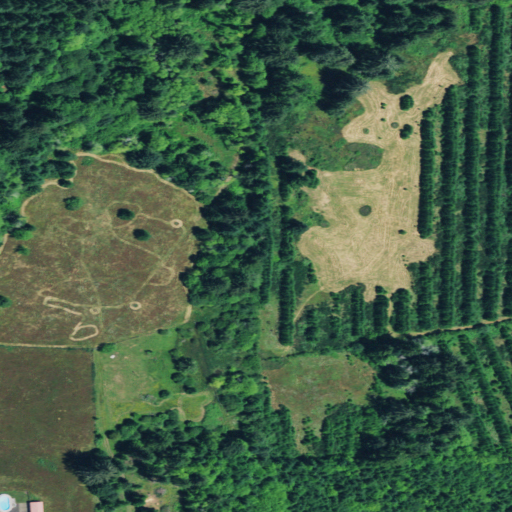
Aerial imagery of plain(s) in Oregon named Camas Prairie containing pasture, woody wetlands, evergreen forest, grassland, low intensity development, herbaceous wetlands, and open development